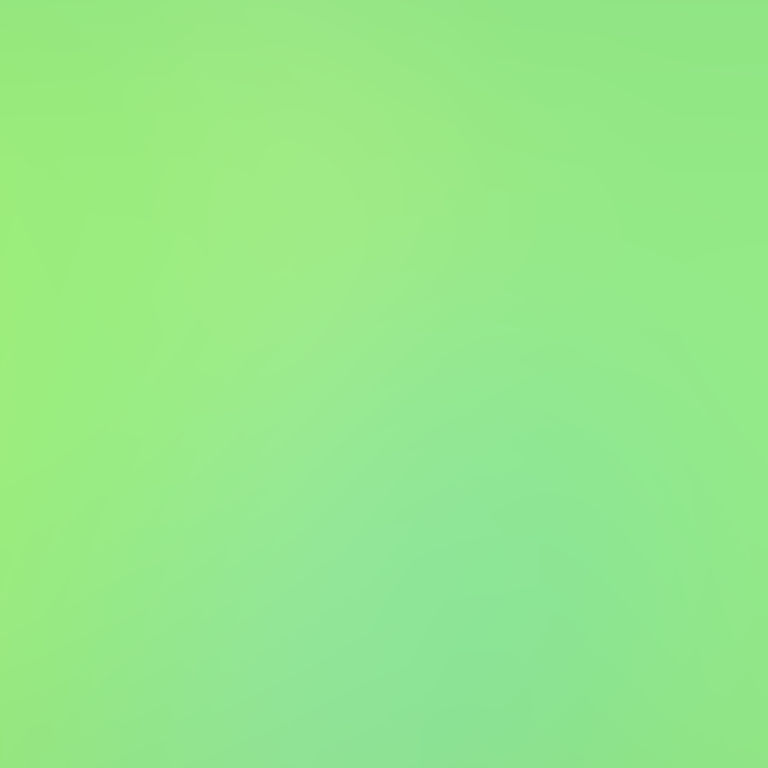
Abstract light effect, smooth gradient from soft green to light yellow, calm atmosphere, diffuse light, no room, no furniture, no objects.